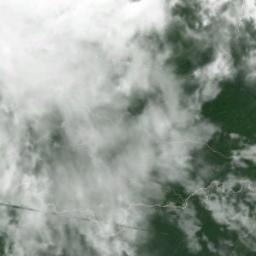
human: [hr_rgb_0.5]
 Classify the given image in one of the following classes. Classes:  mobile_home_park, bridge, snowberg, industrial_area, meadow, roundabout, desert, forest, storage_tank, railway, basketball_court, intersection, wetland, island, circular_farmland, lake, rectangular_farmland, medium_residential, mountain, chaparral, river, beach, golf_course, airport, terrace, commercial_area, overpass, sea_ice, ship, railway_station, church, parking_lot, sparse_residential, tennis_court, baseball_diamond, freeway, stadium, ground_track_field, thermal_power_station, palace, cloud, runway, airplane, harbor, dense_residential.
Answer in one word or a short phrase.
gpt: cloud